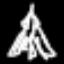
Label: The Eiffel Tower